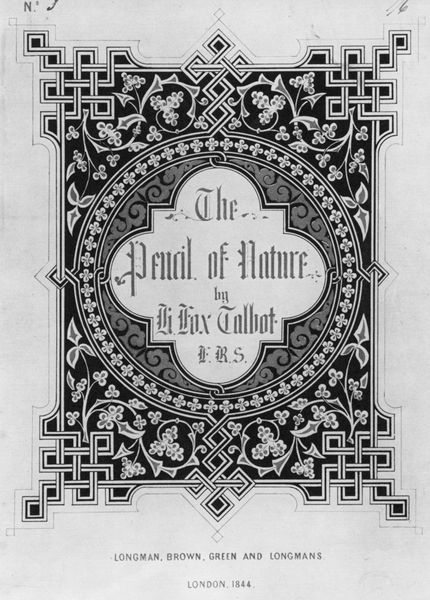
Titel: Umschlag für eine der Ausgaben von »Der Stift der Natur«
Künstler: William Henry Fox Talbot
Schlagwörter: blätter, weiß, blumen, grau, schwarz, blüten, karo, muster, ornament, alt, rahmen, natur, pflanze, pflanzen, england, kreis, rund, früchte, ranken, schrift, grafik, graphik, dekoration, inschrift, floral, ornamente, verzierung, rechtecke, stiele, buch, medaillon, orientalisch, symmetrisch, druck, titel, seite, schwarzweiß, text, buchstaben, titelblatt, worte, stift, ranke, cover, deckblatt, einband, titelseite, quadrate, geometrisch, raute, hellgrau, urkunde, london, reben, bänder, ornamentik, vierecke, englisch, handschrift, wort, mäander, quadratisch, rondell, rotunde, wörter, fox, insular, nature, dolden, lehrbuch, talbot, pencil of nature, weiß schwarz, knoten des unendlichen lebens, mschlag, 1844, buchcover, pencil